Question: How can I add to my crosstab an additional row and an additional column for the totals?
'''
df = pd.DataFrame({"A": np.random.randint(0,2,100), "B" : np.random.randint(0,2,100)})
ct = pd.crosstab(new.A, new.B)
ct
'''

I thought I would add the new column (obtained by summing over the rows) by
'''
ct["Total"] = ct.0 + ct.1
'''
but this does not work.
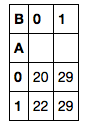
Answer: This is because 'attribute-like' column access does not work with integer column names. Using the standard indexing:
'''
In [122]: ct["Total"] = ct[0] + ct[1]
In [123]: ct
Out[123]:
B 0 1 Total
A
0 26 24 50
1 30 20 50
'''
See the warnings at the end of this section in the docs: <URL>
When you want to work with the rows, you can use '.loc':
'''
In [126]: ct.loc["Total"] = ct.loc[0] + ct.loc[1]
'''
In this case 'ct.loc["Total"]' is equivalent to 'ct.loc["Total", :]'